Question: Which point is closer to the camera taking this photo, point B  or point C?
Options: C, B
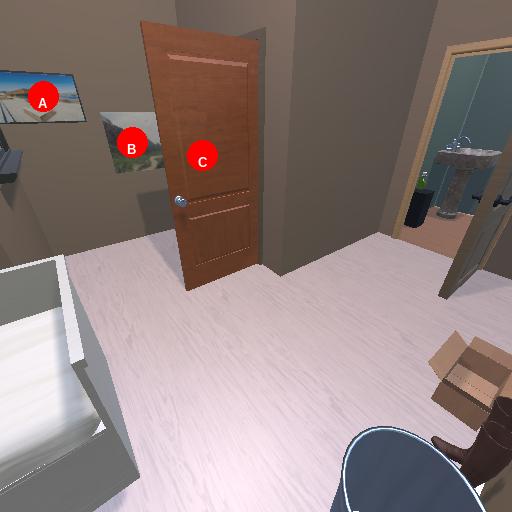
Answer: C